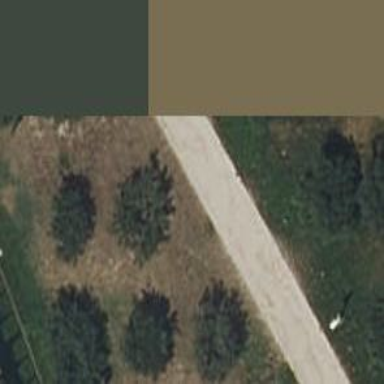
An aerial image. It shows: Urban tree with broadleaved evergreen leaves.